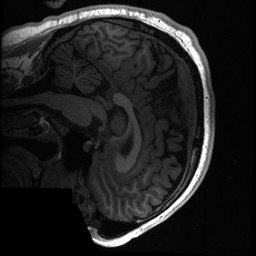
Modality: T1w
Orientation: sagittal
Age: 18
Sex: male